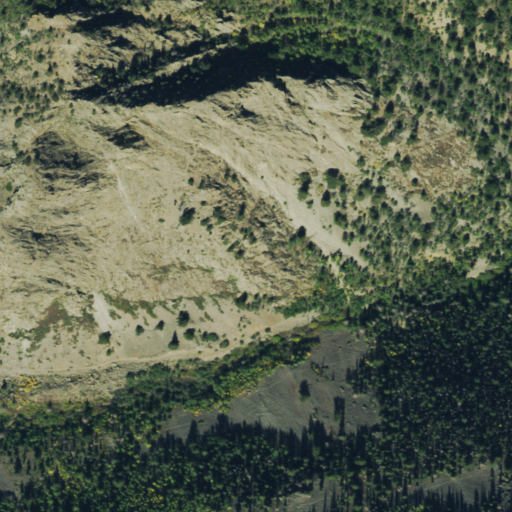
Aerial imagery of gap in Colorado named The Gate containing shrub, evergreen forest, deciduous forest, woody wetlands, and grassland